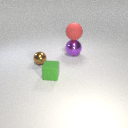
small green rubber cube to the left of large purple metal sphere